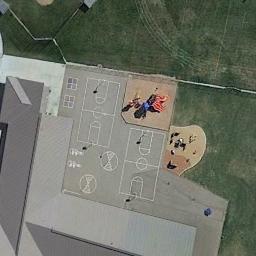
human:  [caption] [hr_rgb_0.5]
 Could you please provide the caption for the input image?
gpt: There are two basketball courts on a vacant field beside the lawn .

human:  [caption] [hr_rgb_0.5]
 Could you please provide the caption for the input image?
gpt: A group of people were playing in the open space beside the basketball court .

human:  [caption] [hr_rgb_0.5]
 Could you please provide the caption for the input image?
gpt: There are two basketball courts on the open place next to grass .

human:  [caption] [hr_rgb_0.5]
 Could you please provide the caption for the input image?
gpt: Two basketball courts on the lawn while a building and some recreational facilities beside .

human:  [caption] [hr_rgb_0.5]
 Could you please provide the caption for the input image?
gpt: The irregular building is next to two basketball courts .